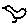
Label: bird